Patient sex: M
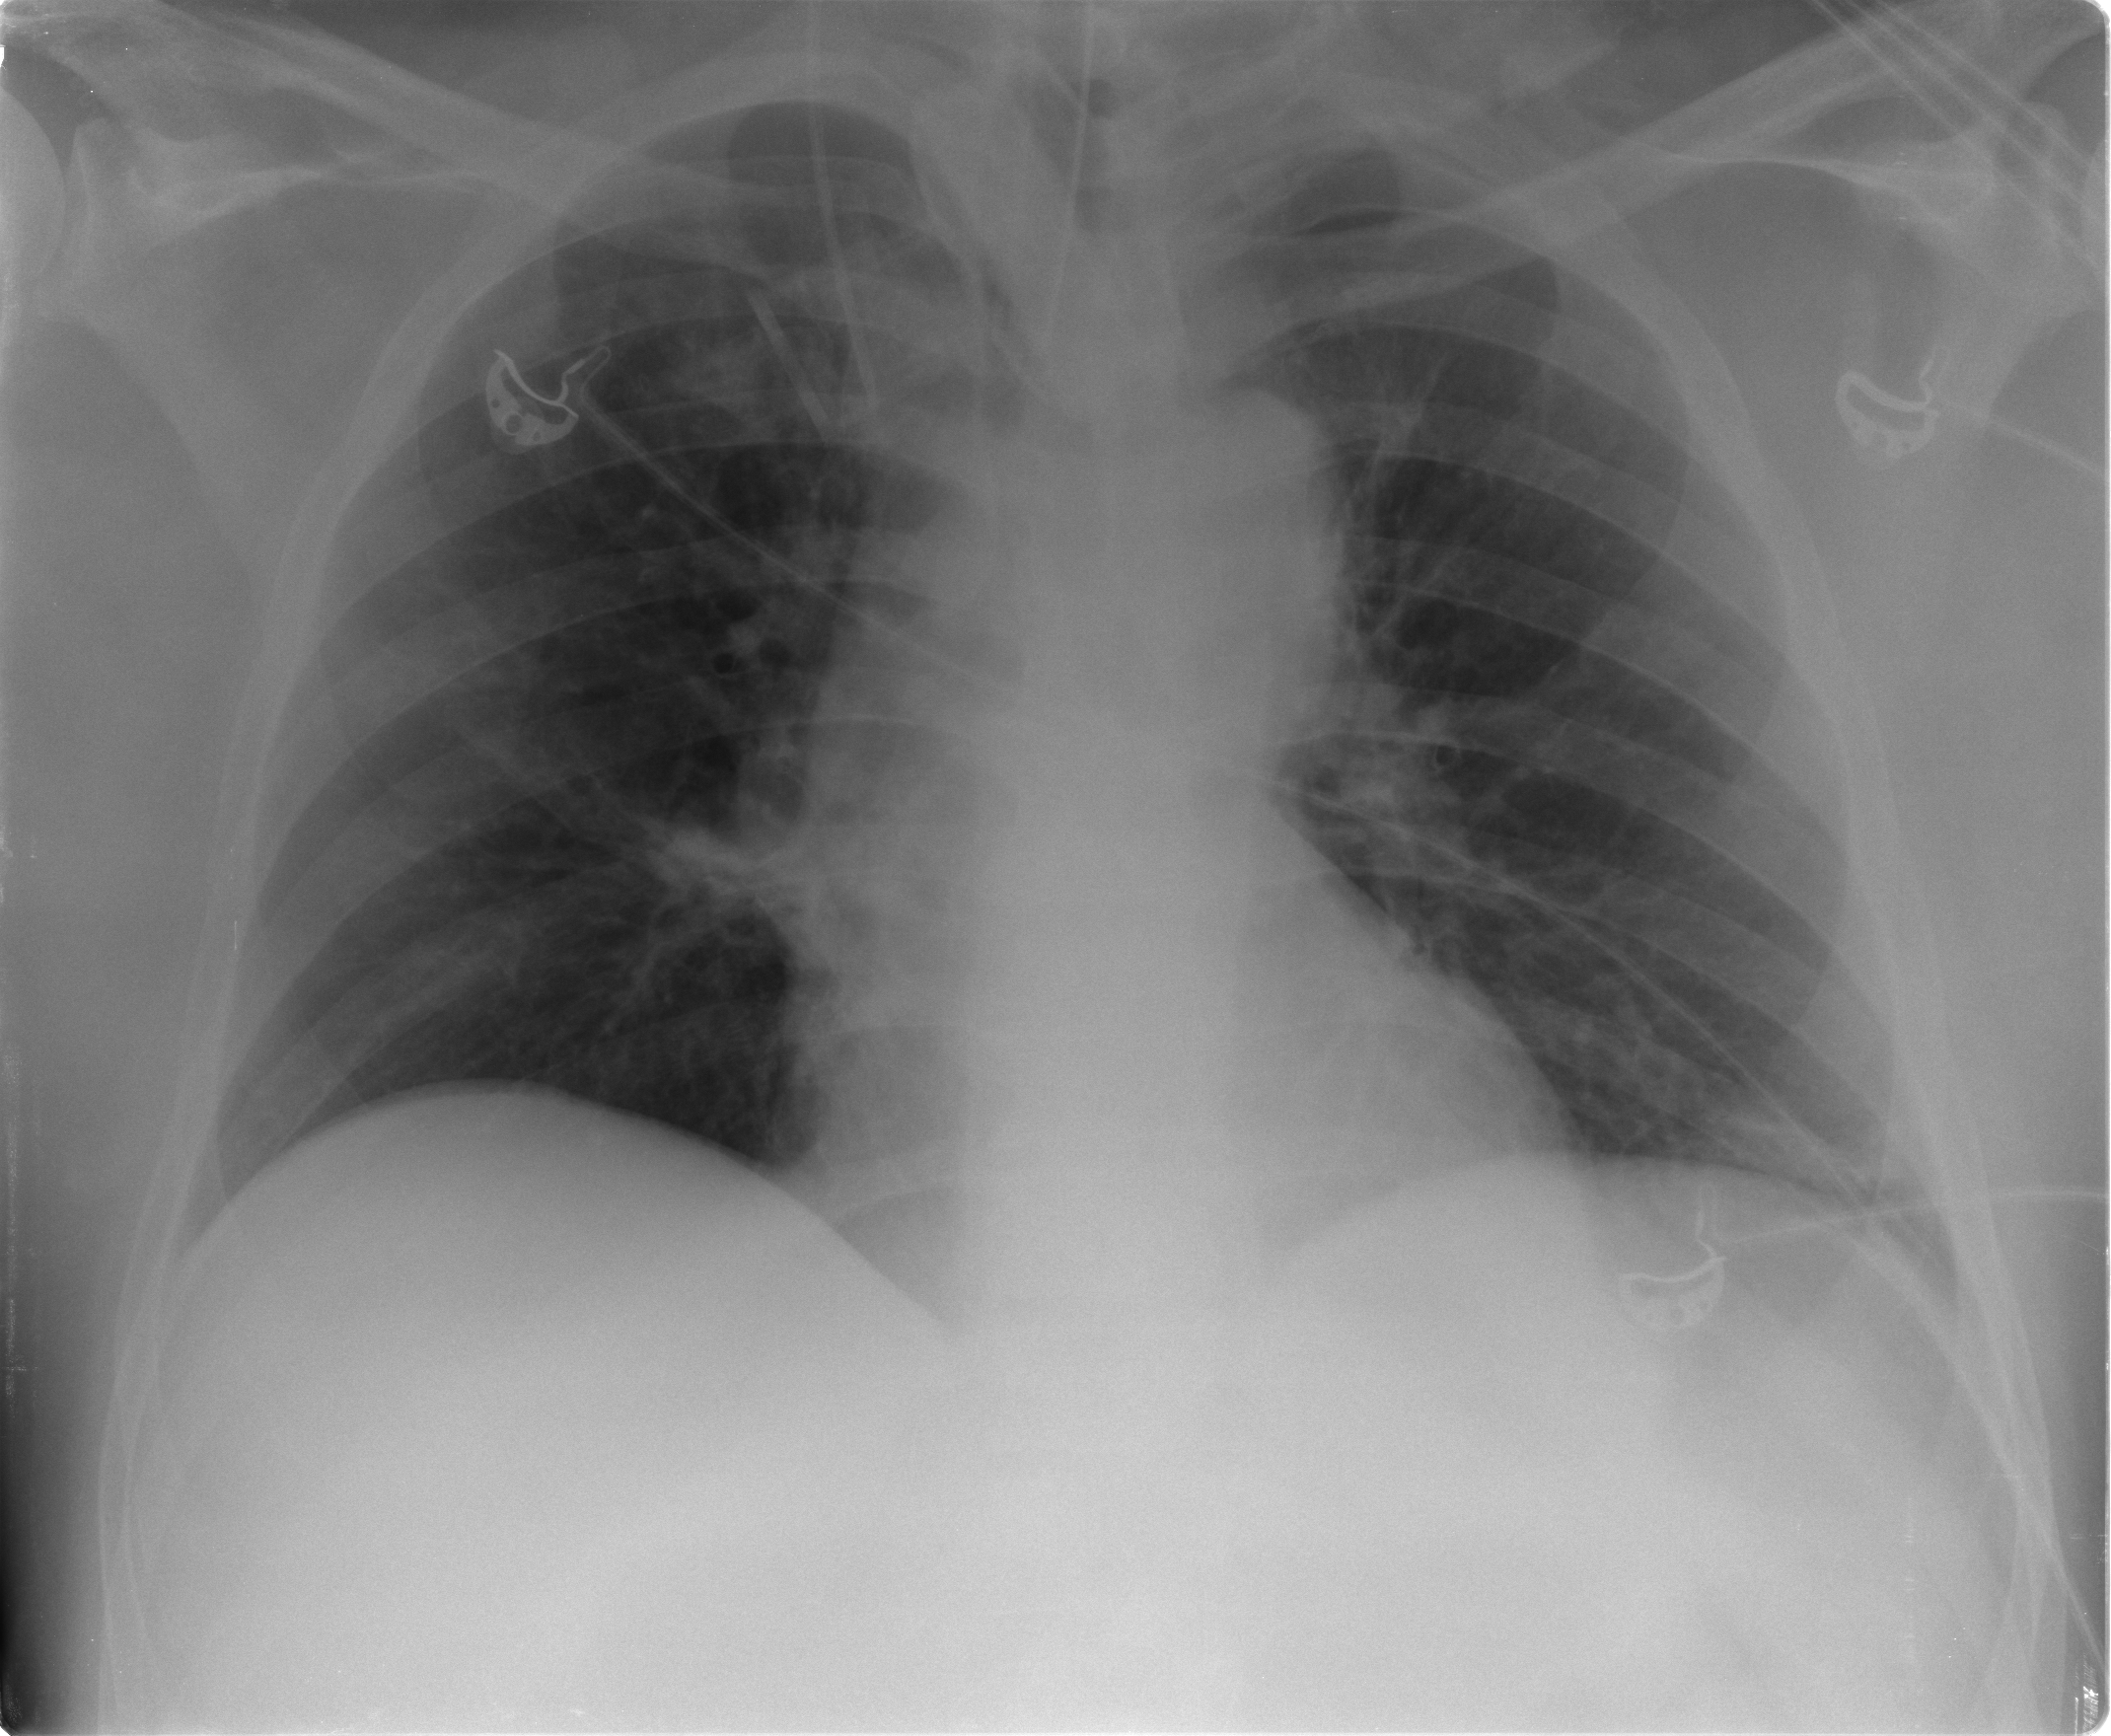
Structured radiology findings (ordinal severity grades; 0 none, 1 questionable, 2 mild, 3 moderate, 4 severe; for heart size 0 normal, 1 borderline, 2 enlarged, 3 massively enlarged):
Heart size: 0
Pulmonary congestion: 0
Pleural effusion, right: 0
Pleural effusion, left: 0
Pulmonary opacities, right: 0
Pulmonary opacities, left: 0
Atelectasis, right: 0
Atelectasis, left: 2